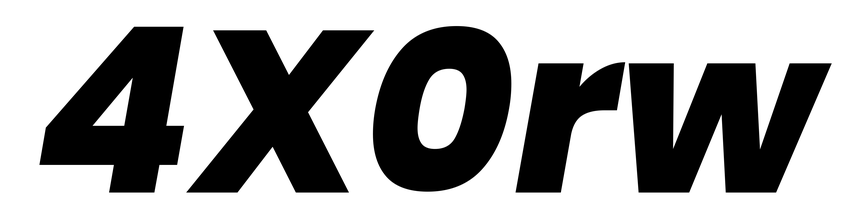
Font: Poppins-ExtraBoldItalic